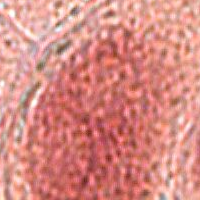
Label: prophase